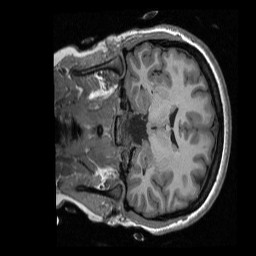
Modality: T1w
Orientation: coronal
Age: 23
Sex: female
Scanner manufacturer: siemens
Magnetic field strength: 3 T
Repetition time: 2.3 s
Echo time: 0.00298 s